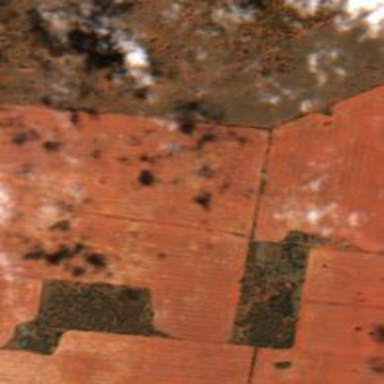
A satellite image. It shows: Farmland used to cultivate crops.